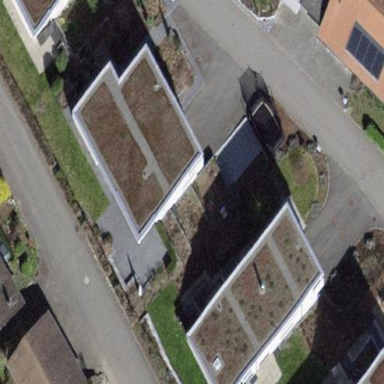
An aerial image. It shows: Detached building with flat roof.